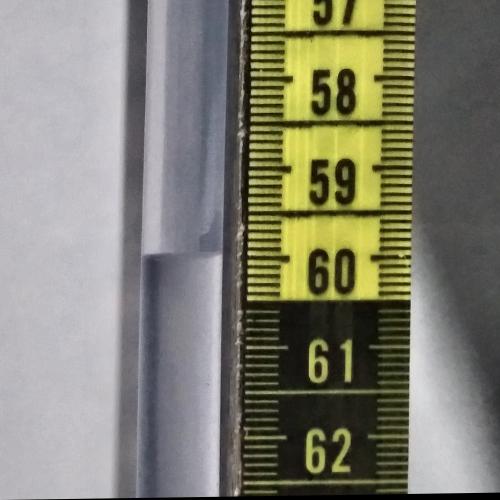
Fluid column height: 59.9 cm